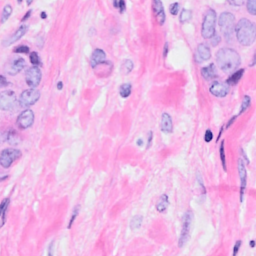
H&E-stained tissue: Breast